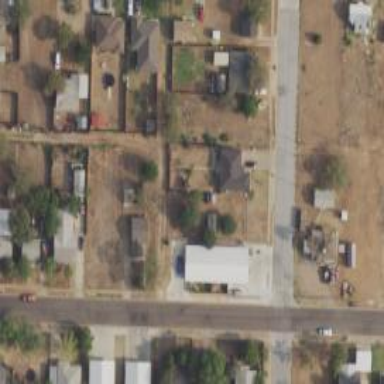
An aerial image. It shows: Alley classified as service road.